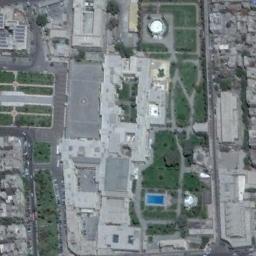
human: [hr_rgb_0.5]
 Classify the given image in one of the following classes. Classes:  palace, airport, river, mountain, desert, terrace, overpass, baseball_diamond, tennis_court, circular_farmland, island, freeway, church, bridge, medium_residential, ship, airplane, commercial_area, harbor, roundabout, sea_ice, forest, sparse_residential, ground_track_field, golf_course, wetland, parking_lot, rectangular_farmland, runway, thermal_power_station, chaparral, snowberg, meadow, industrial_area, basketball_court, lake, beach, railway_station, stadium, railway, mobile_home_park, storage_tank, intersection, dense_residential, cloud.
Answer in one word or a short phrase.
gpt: palace